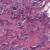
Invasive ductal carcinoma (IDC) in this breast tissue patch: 1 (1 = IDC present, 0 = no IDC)